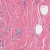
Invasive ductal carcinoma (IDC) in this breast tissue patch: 1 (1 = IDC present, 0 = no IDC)